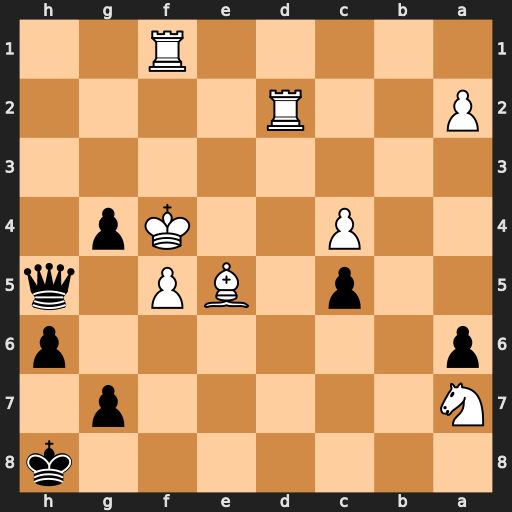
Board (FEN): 7k/N5p1/p6p/2p1BP1q/2P2Kp1/8/P2R4/5R2
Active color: b
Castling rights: -
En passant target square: -
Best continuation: Qg5+ Ke4 Qxd2